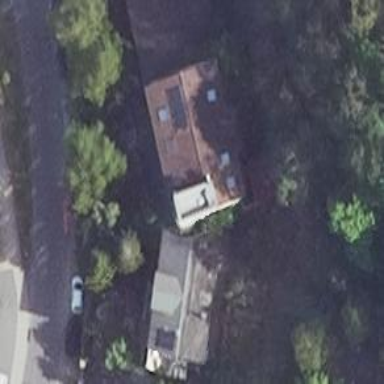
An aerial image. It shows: Detached building.